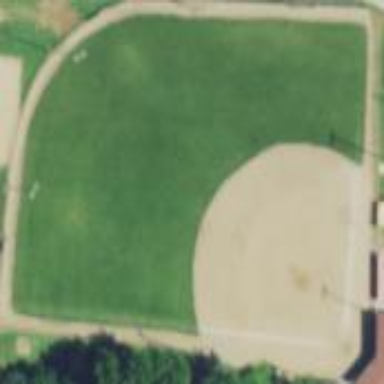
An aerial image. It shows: Baseball pitch for leisure and sports activities.